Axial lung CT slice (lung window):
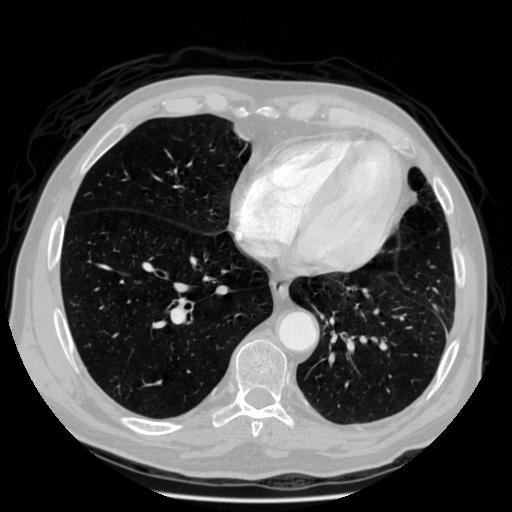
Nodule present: no